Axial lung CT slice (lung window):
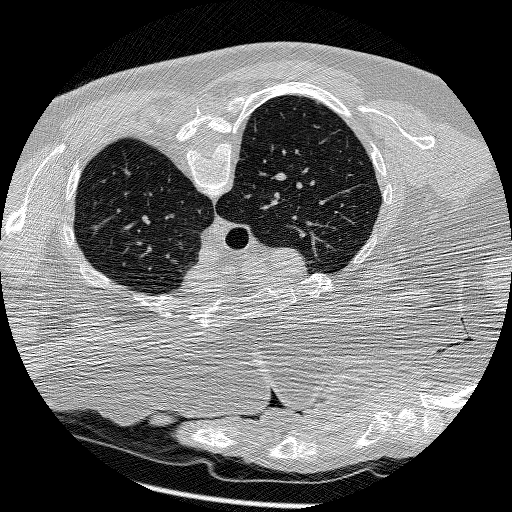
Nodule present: no